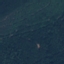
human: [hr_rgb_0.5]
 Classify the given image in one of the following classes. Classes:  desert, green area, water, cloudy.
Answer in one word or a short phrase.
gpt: green area